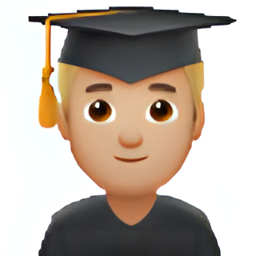
Name: male student type 3
Emoji: 👨🏼‍🎓
Group: People & Body
Sub-group: person-role